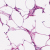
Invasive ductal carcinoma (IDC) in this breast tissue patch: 0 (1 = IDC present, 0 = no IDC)